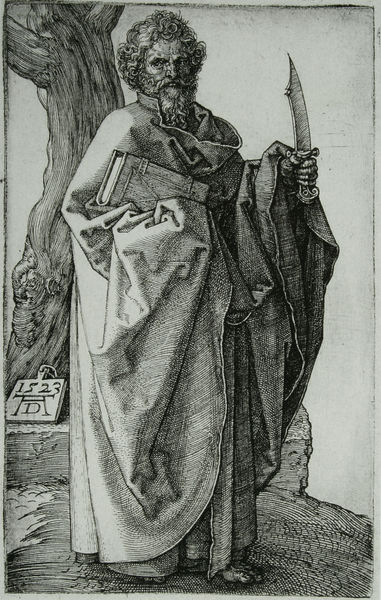
Titel: Der Apostel Bartholomäus
Künstler: Albrecht Dürer
Standort: viele Standorte
Institution: Seriendruck
Schlagwörter: baum, feder, fuß, hand, himmel, mann, nackt, umhang, weiß, finger, grau, haar, schwarz, vordergrund, zeichnung, blick, weg, wiese, alt, bart, bibel, falten, halten, mensch, messer, stein, vollbart, bildnis, portrait, porträt, signatur, ast, baumstamm, natur, stamm, boden, figur, gewand, haare, kutte, mantel, stehend, stoff, blatt, person, en face, locken, renaissance, füße, holzschnitt, papier, datierung, fels, grafik, graphik, wild, tafel, schnurbart, datum, homme, faltenwurf, ad, jahreszahl, griff, barfuss, buch, druck, druckgraphik, druckgrafik, initialen, monogramm, radierung, stich, lockig, kupfer, schwert, säbel, schawrz, wirr, degen, buchdruck, zähne, rinde, dolch, heiliger, eiche, gelehrter, märtyrer, dürer, jünger, kupferstich, gravure, arbre, toge, albrecht, albrecht dürer, apostel, evangelist, schneuzer, matthäus, gelockt, flaten, bartholomäus, noir et blanc, rdierung, holzeinband, saint, livre, couteau, 1523, strubbelig, möncg, kupferstich+, baumwürger